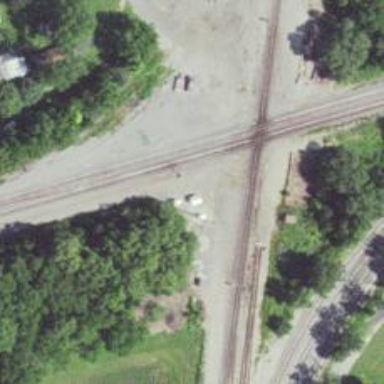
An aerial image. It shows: Junction on the railway.